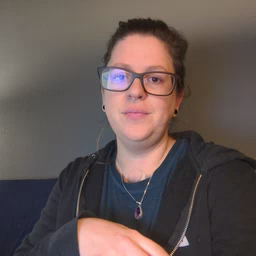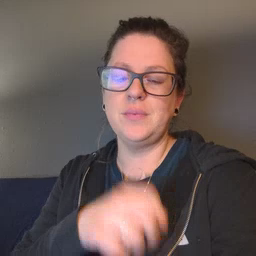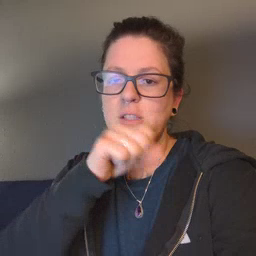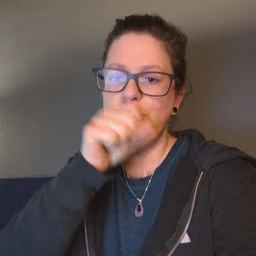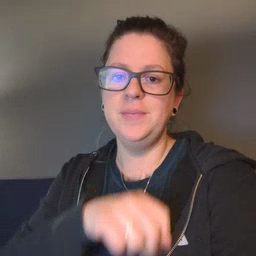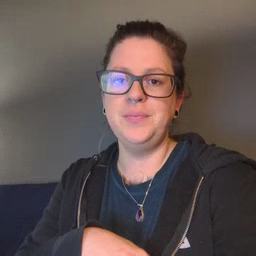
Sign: icecream